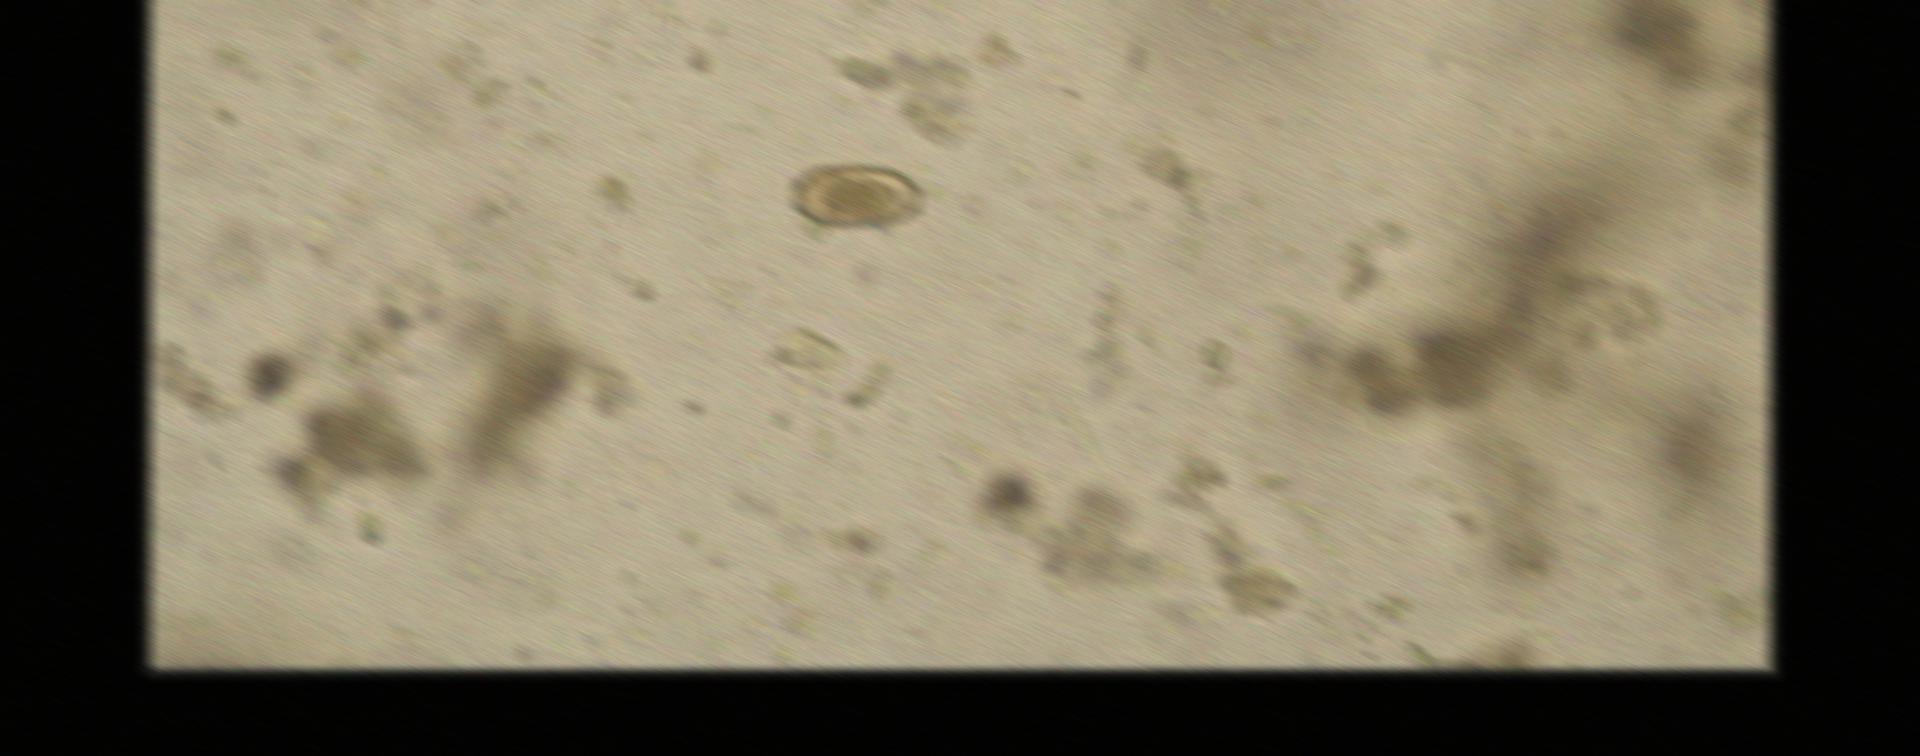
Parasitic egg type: Capillaria philippinensis